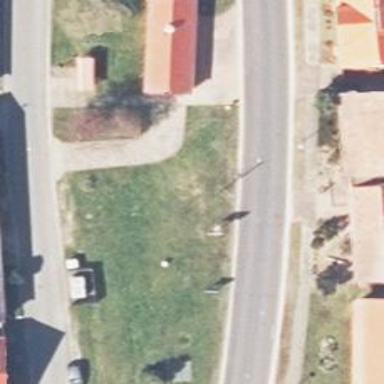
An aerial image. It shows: Alley classified as service road.